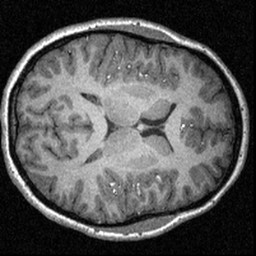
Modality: T1w
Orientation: axial
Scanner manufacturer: siemens
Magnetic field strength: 3 T
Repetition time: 1.57 s
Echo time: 0.00304 s